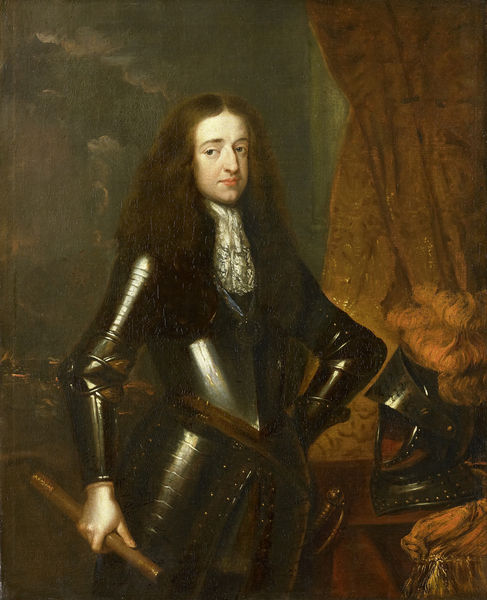
Titel: Willem III (1650-1702), prins van Oranje en sinds 1689 koning van Engeland
Künstler: Caspar Netscher
Standort: Amsterdam
Institution: Rijksmuseum
Schlagwörter: dunkel, gemälde, himmel, mann, wolken, braun, haar, schwarz, rot, schal, alt, blass, federn, gesicht, kragen, spitze, portrait, porträt, vorhang, fransen, gold, haare, mittelscheitel, perücke, stab, halstuch, rüschen, schwert, schlagstock, helm, ritter, brokat, rüstung, rasiert, landkarte, marschall, schwertknauf, marschal